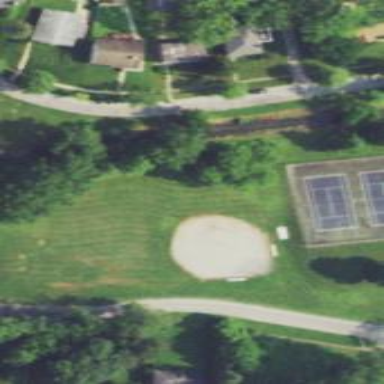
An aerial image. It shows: Baseball pitch for leisure land.